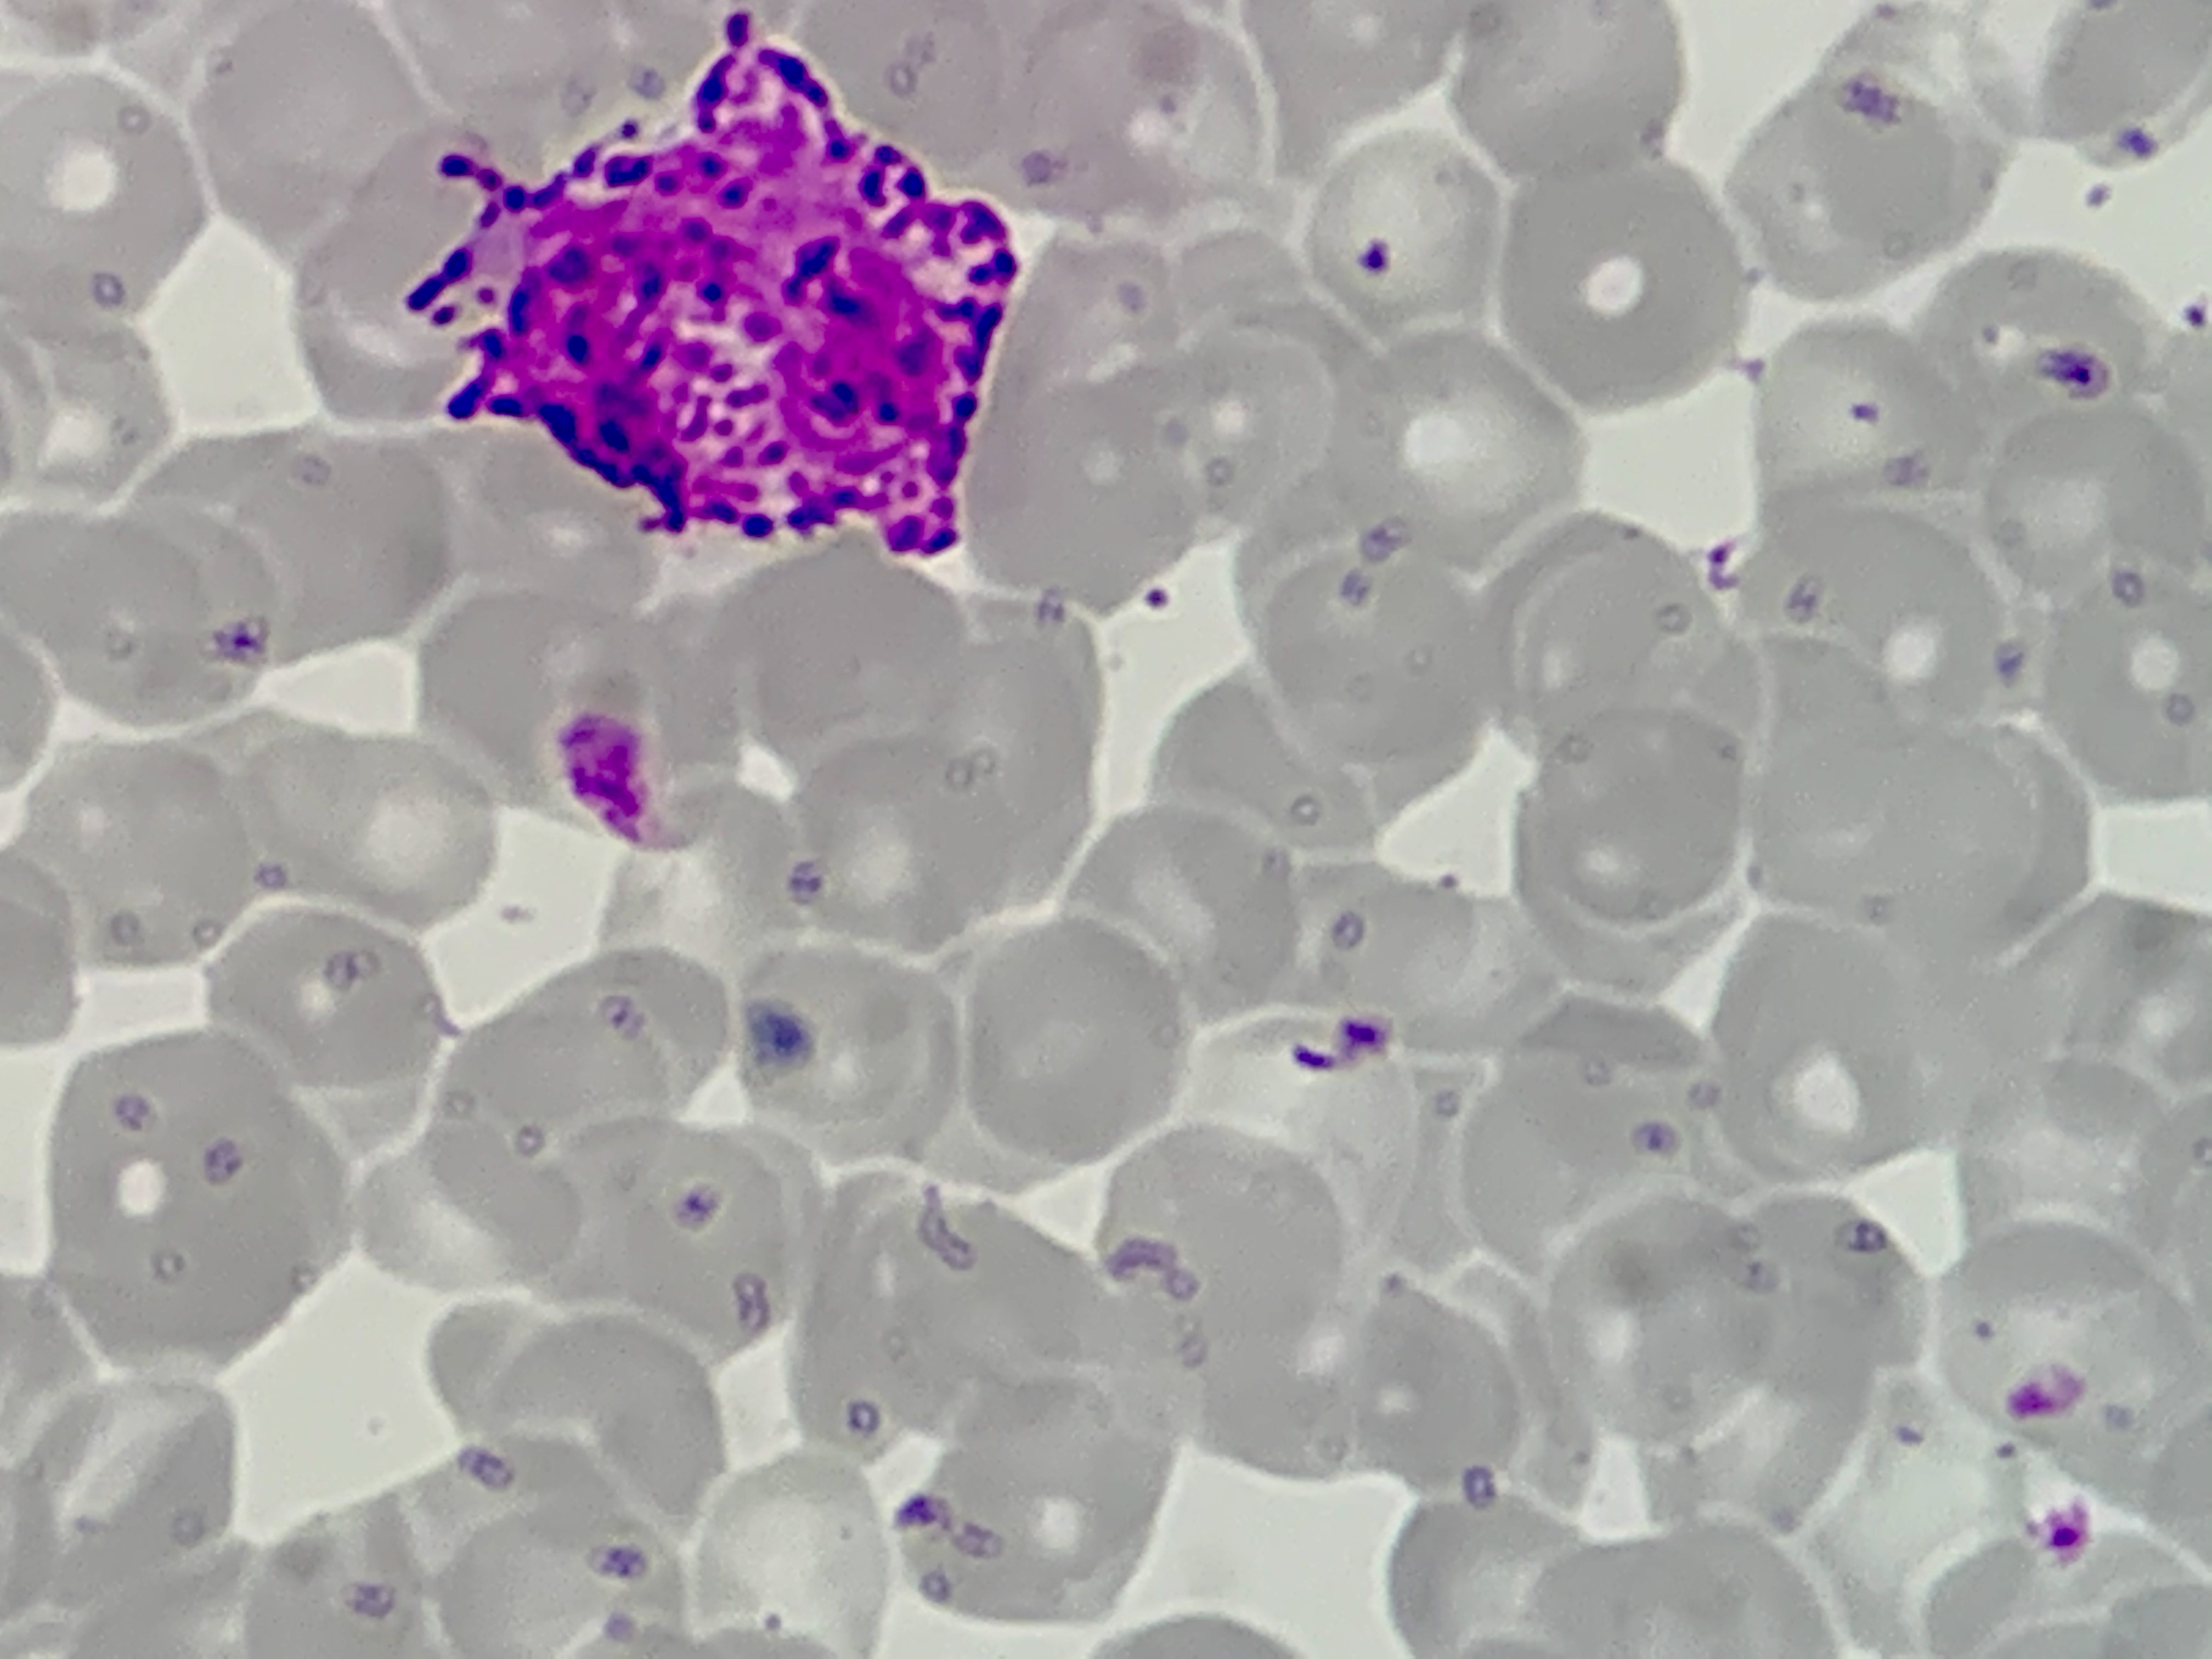
Cell type: BASOPHILS